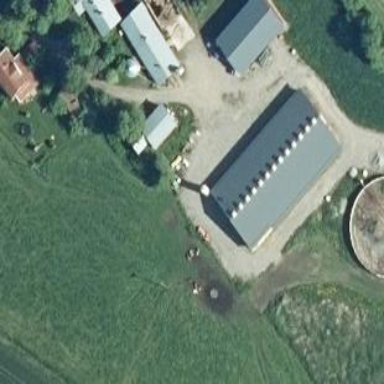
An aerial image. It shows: Farm.